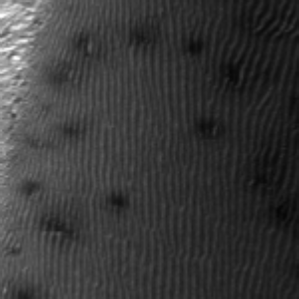
Label: frost